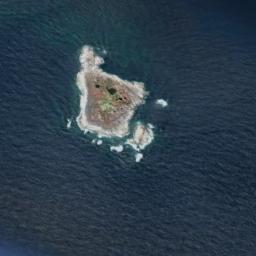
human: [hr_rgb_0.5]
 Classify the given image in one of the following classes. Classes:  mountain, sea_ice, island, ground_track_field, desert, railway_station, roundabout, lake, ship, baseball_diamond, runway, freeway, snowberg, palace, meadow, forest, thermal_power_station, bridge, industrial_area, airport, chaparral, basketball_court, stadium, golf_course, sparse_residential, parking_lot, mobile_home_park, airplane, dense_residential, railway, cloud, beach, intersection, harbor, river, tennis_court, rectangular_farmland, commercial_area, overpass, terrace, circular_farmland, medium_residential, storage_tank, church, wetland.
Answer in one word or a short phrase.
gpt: island